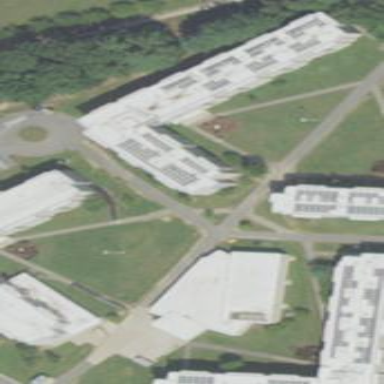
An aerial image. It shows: University building.